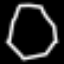
Label: octagon